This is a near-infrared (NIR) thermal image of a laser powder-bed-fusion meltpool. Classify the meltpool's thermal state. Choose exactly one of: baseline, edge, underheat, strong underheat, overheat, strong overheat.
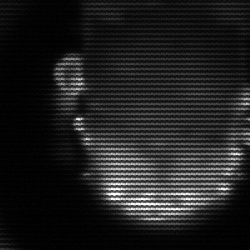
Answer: baseline